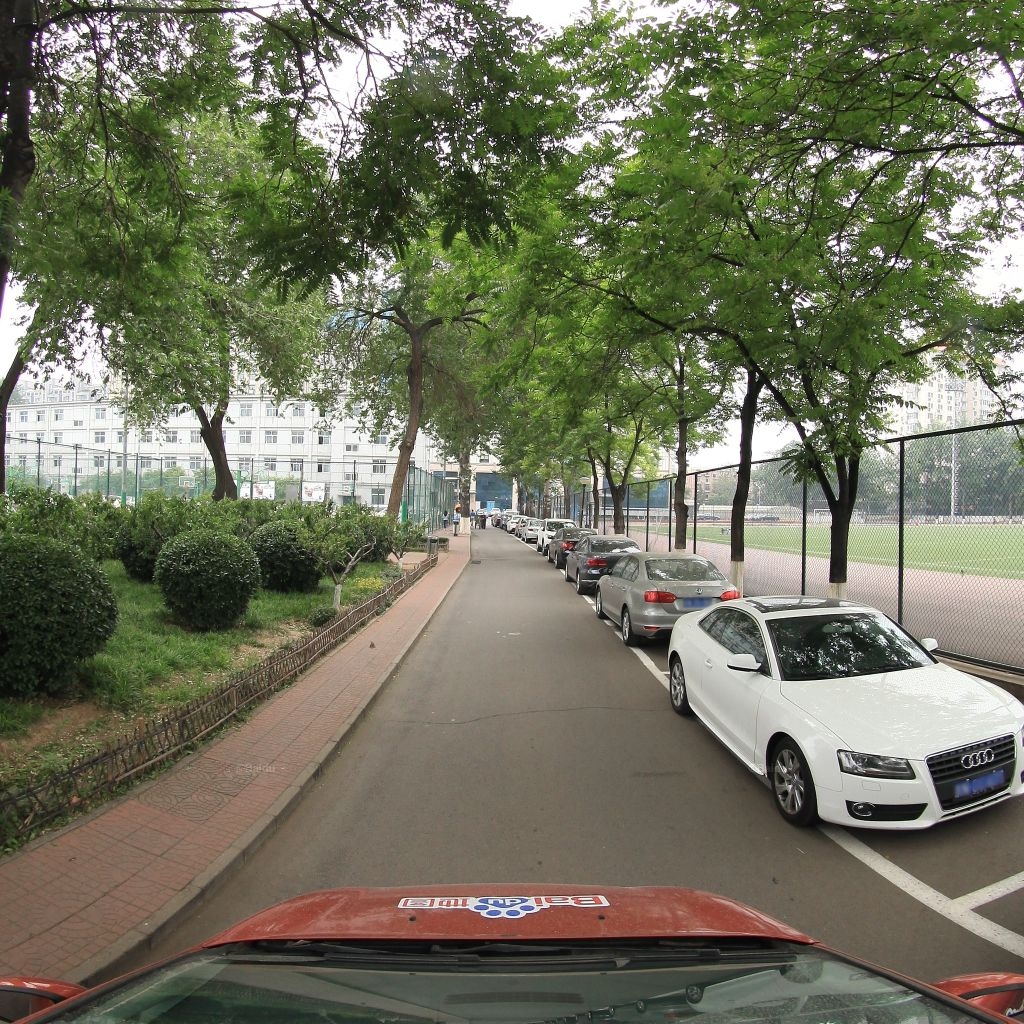
Region: Haidian
Road damage annotations: transverse crack